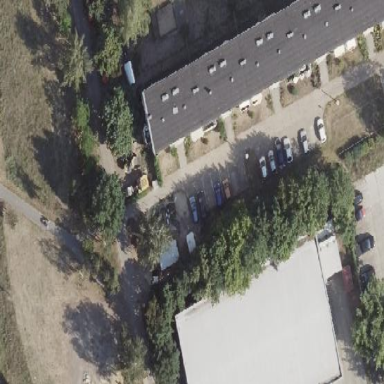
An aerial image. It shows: Street side parking area.